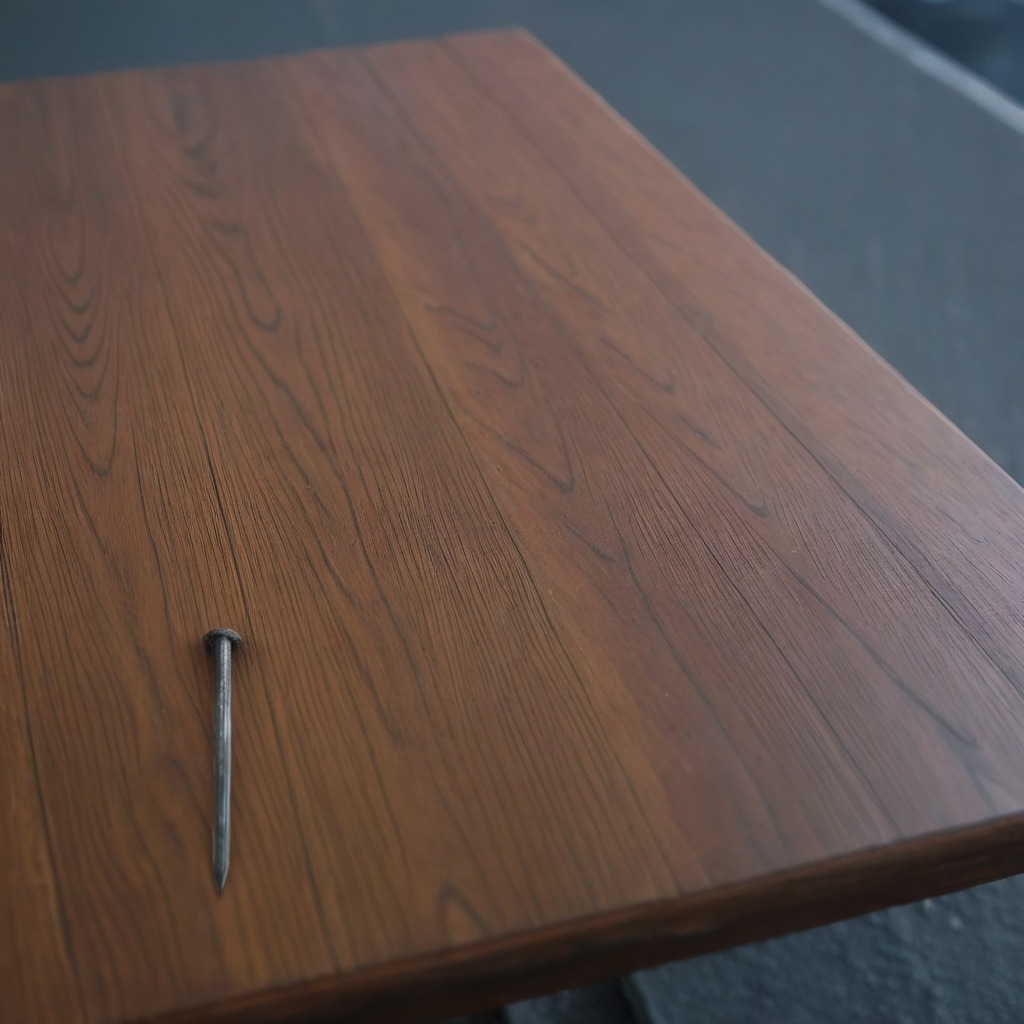
An iron nail is lying on a table with faint burn marks in a small garage at twilight.